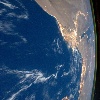
Label: water